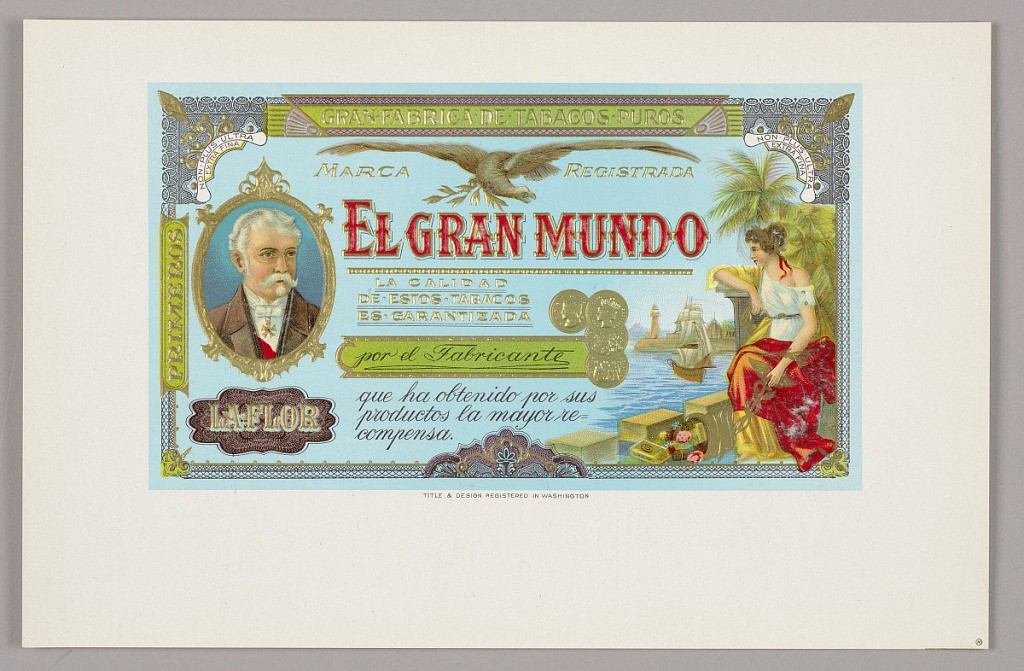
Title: El Gran Mundo (The Great World)
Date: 1898–1920
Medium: Lithograph, embossed bronze (possibly gold) powder and adhesive on rag paper
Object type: Cigar label
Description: Polychrome interior cigar box label set in a white field. Design shows an eagle in flight over red letters: El Gran Mundo (The Great World). At left, a portrait; at right, a woman sits by the Havana harbor with a cornucopia of cigars at her feet. Behind is the lighthouse at Castillo del Morro and a ship. At center are four embossed gold medals.